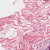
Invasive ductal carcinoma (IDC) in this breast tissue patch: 0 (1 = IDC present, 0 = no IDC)